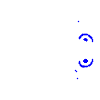
Particle: electron